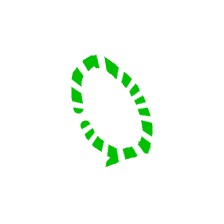
Shape: circle